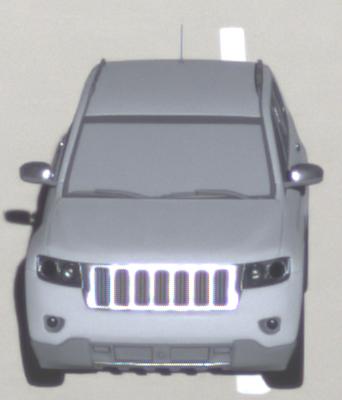
Make: Jeep
Model: Grand Cherokee
Detailed model: WK2
Model produced from: 2010
Model produced until: 2021
Doors: 5
Color: gray
Road condition: dry road
Daytime: morning or afternoon
Contrast: high contrast